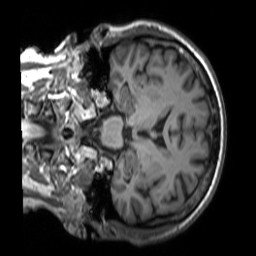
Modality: T1w
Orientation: coronal
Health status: ill
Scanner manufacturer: siemens
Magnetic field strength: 3 T
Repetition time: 1.7 s
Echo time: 0.00239 s